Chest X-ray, PA view. Patient: 69 years old, sex M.
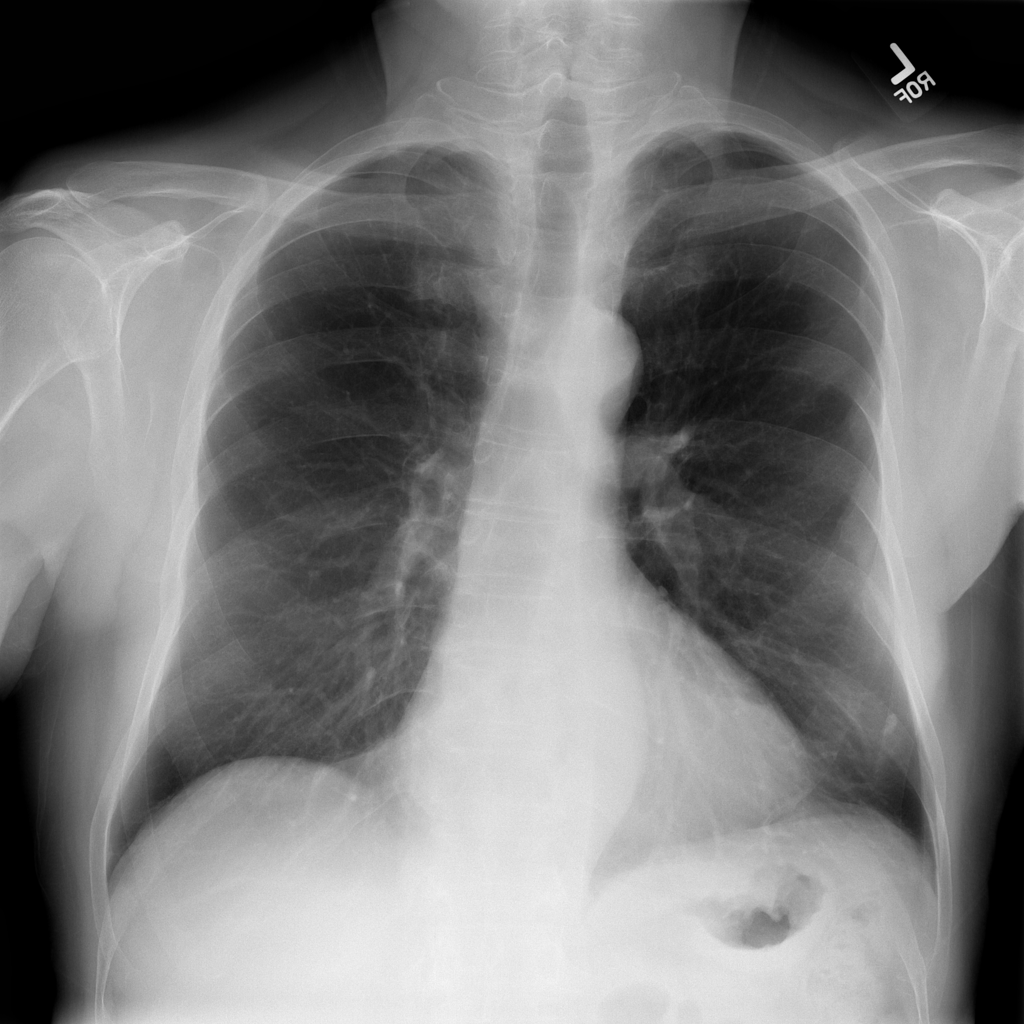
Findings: Fibrosis, Nodule